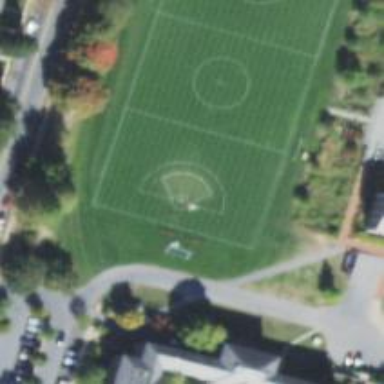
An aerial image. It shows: Grass pitch designated for soccer.